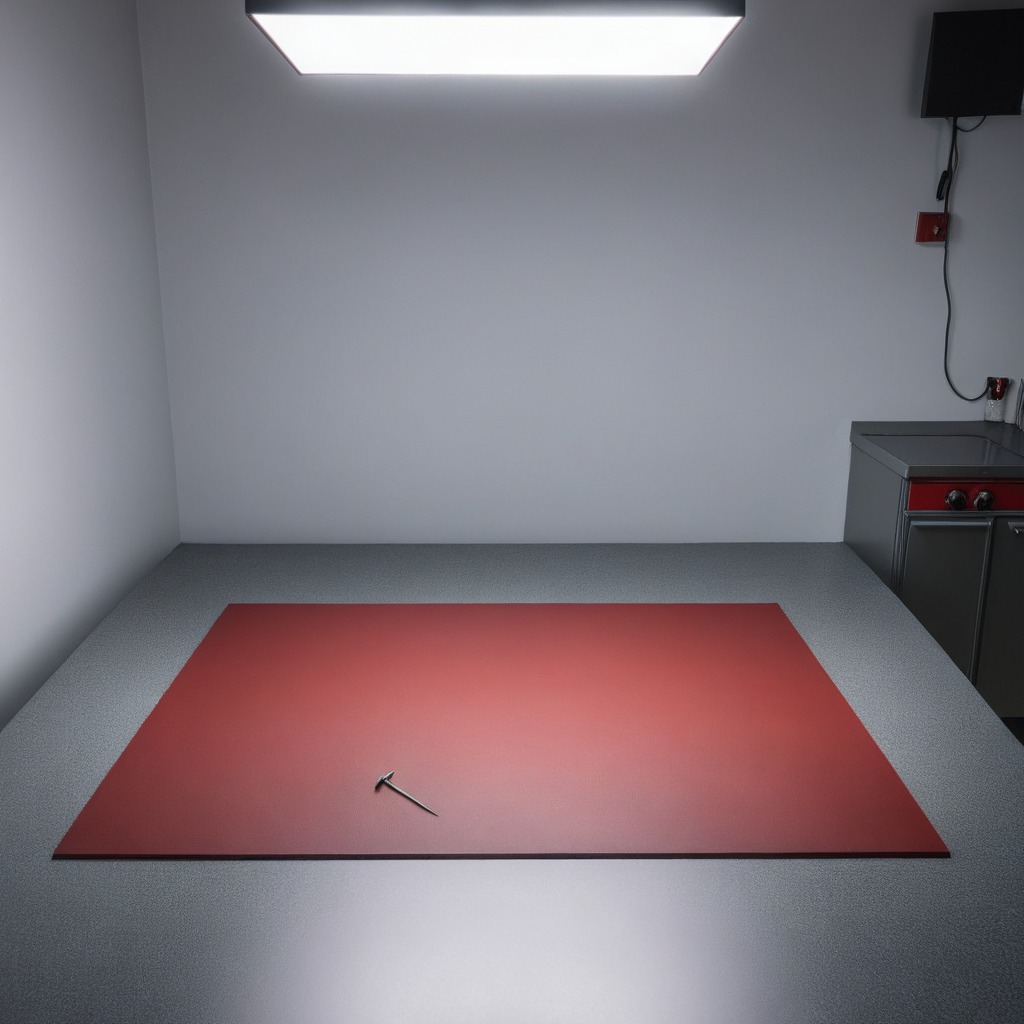
A nail lying on a clean granite tabletop